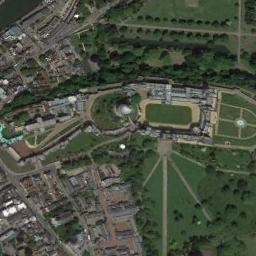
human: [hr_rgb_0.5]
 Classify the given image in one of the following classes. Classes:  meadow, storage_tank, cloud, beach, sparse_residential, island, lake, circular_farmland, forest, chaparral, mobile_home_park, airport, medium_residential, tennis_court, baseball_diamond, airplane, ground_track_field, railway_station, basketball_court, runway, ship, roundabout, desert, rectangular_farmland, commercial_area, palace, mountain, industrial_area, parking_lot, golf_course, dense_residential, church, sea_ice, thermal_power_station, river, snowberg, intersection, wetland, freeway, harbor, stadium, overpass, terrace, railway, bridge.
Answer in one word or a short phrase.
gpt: palace